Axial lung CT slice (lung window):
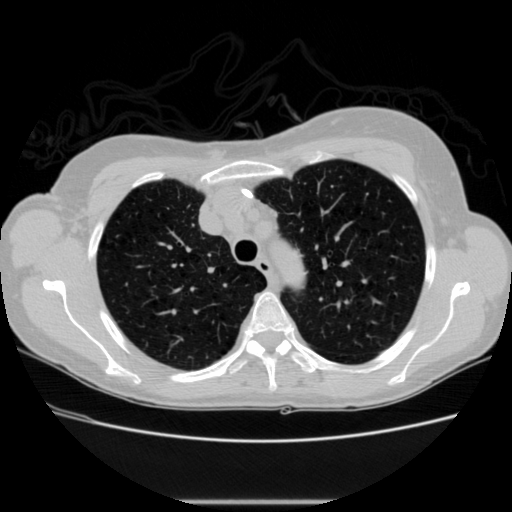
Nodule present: no